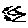
Label: zigzag